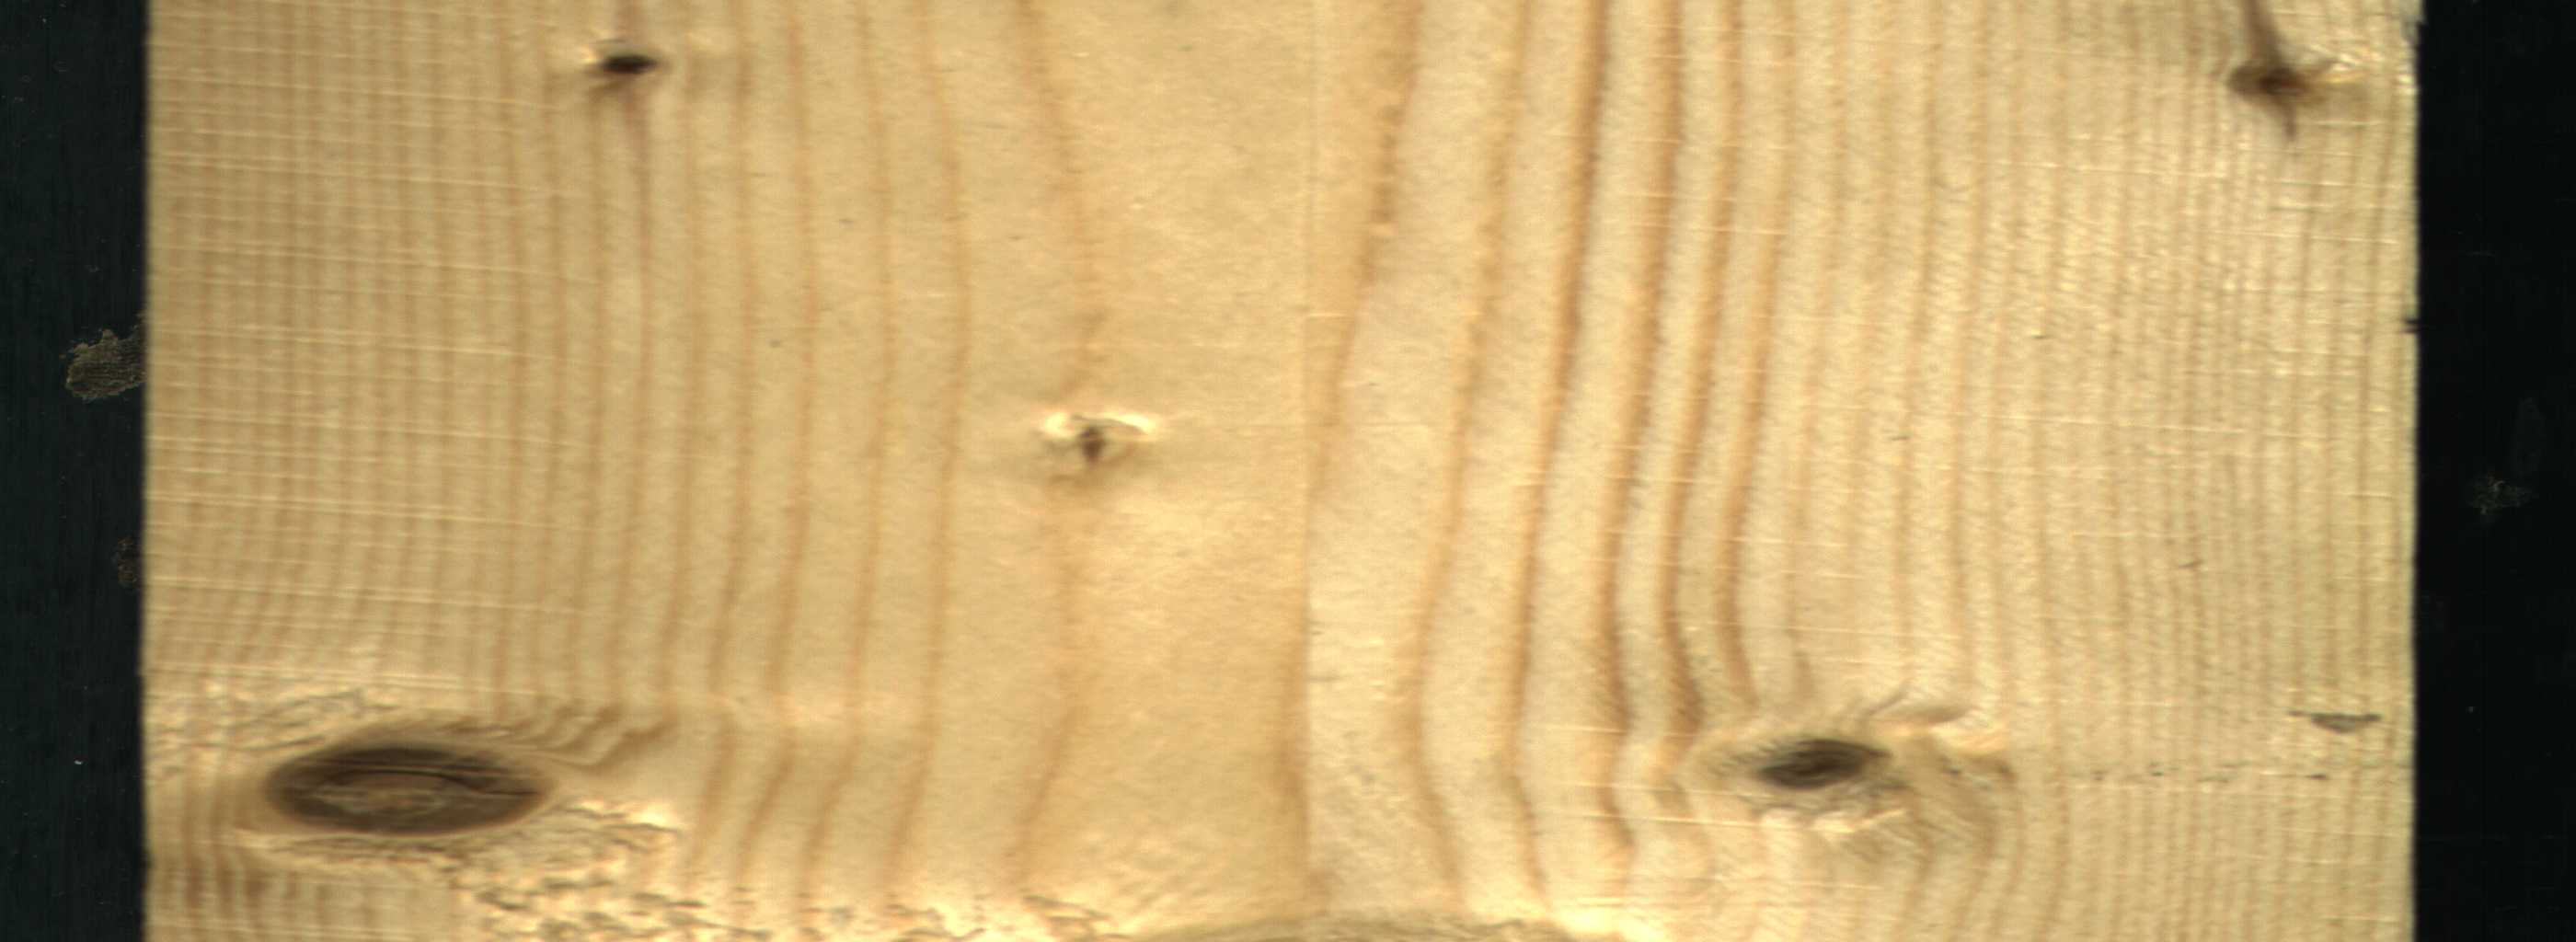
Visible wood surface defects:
Dead_Knot
Live_Knot
Live_Knot
Live_Knot
Live_Knot